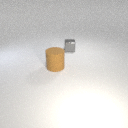
small gray metal cube to the right of large brown rubber cylinder